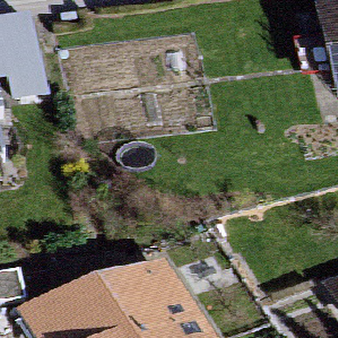
Label: other